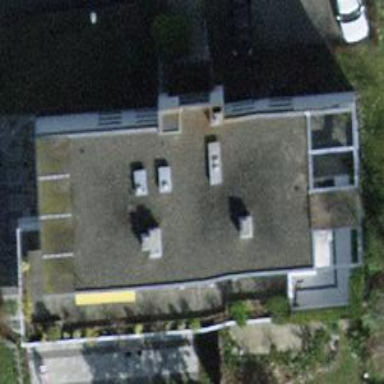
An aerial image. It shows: The building has flat roof oriented across.